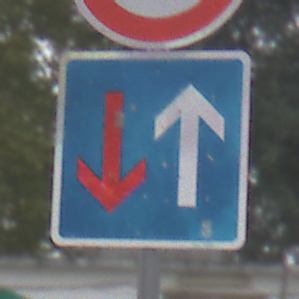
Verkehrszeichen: VorrangVorGegenverkehr
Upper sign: Geschwindigkeit50
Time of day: Midday
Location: Outdoor (Suburban)
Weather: Overcast
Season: NotSpecified
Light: Natural